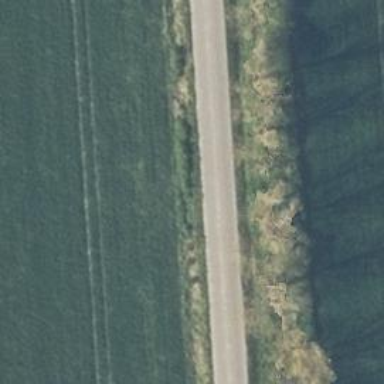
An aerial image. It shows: Unclassified road.